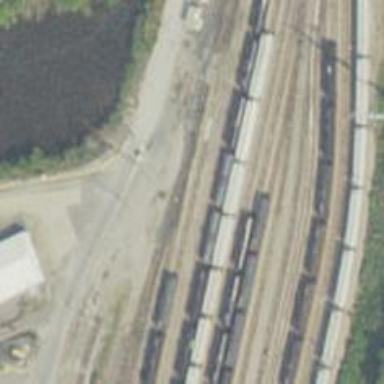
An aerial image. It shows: Rail spur service.